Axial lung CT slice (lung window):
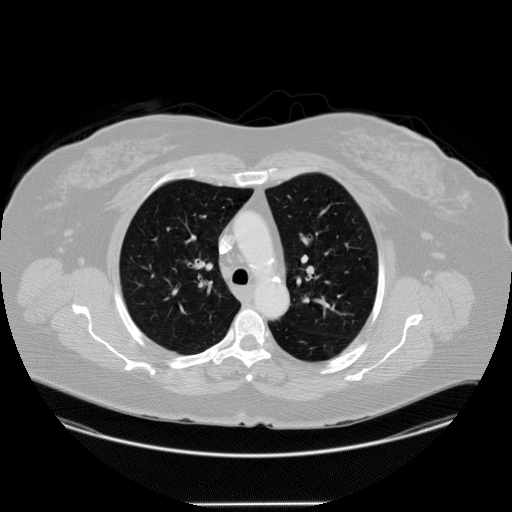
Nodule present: no